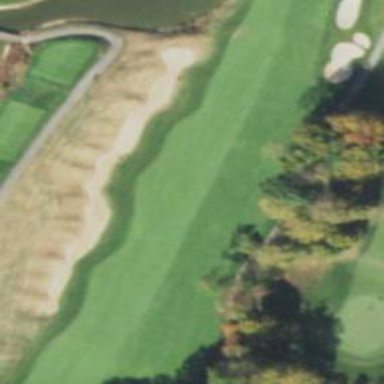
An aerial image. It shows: Golf bunker filled with sandy terrain.